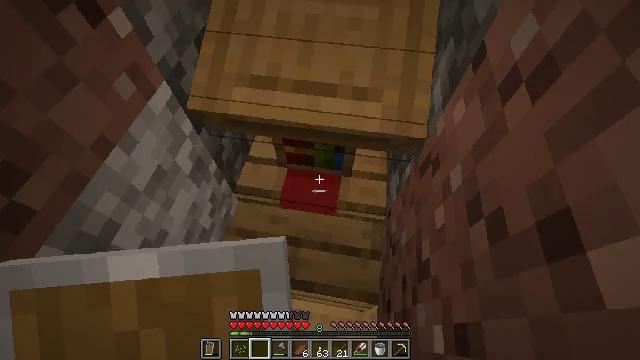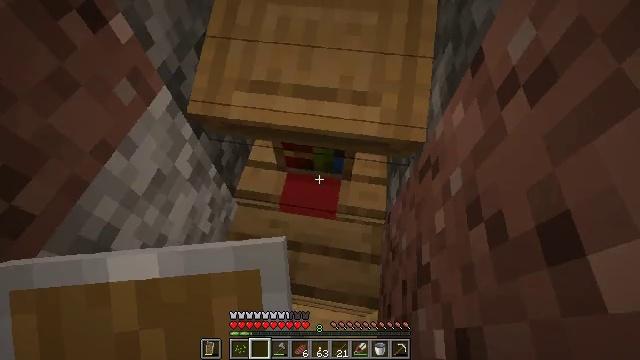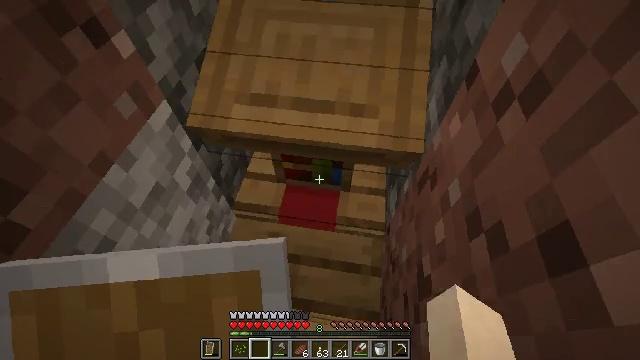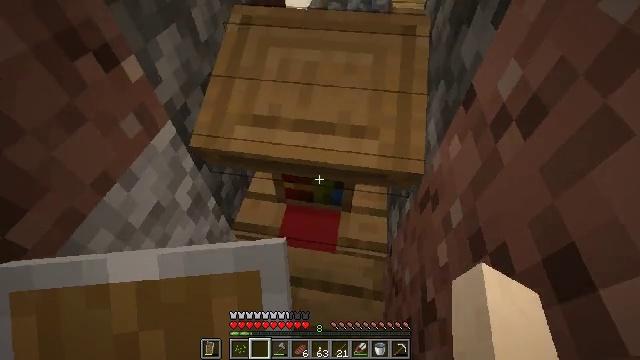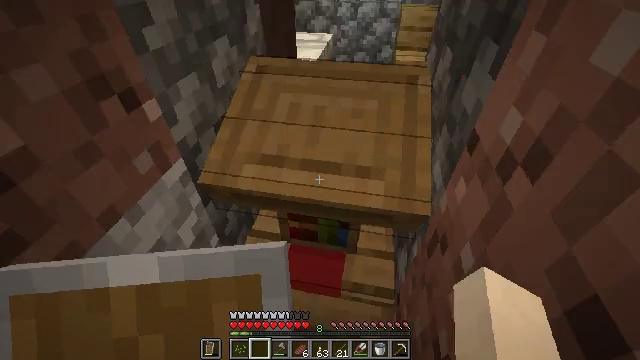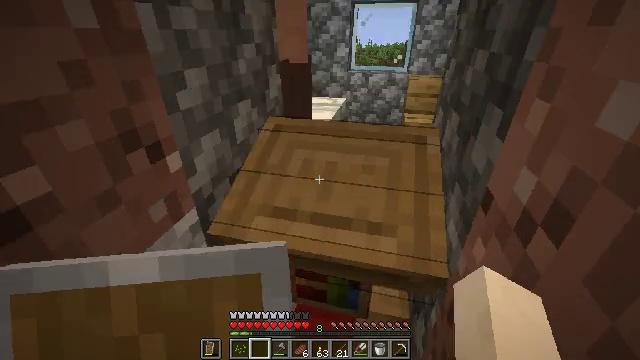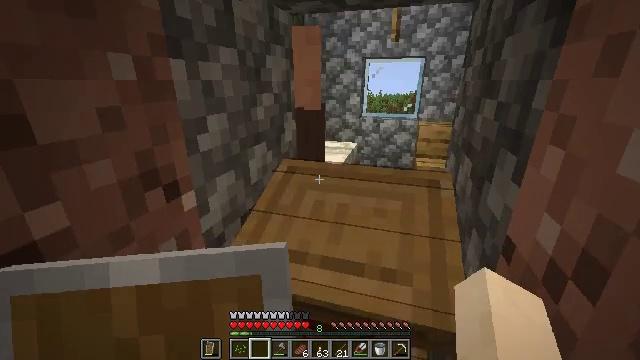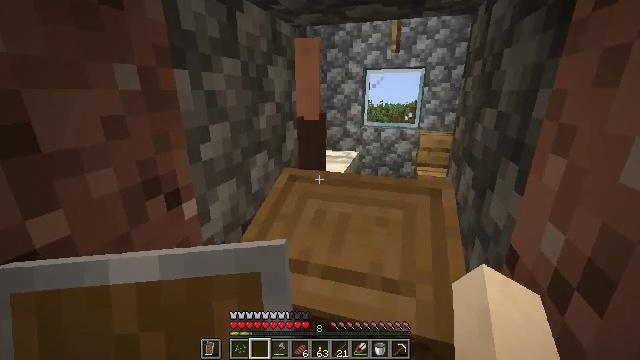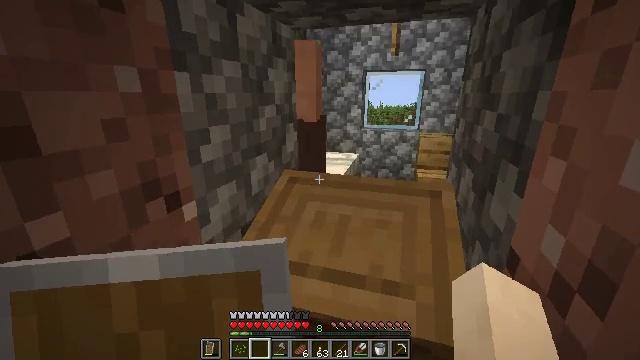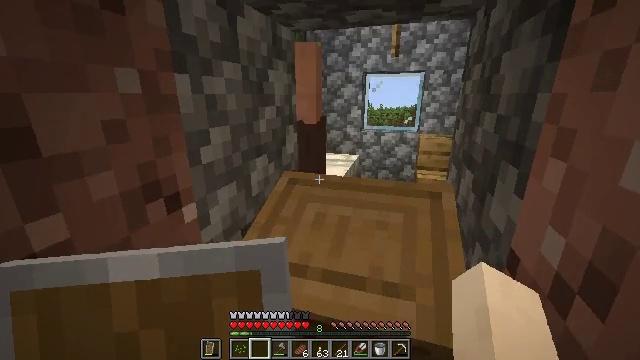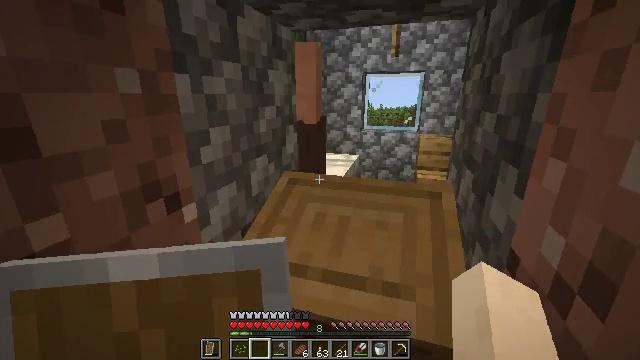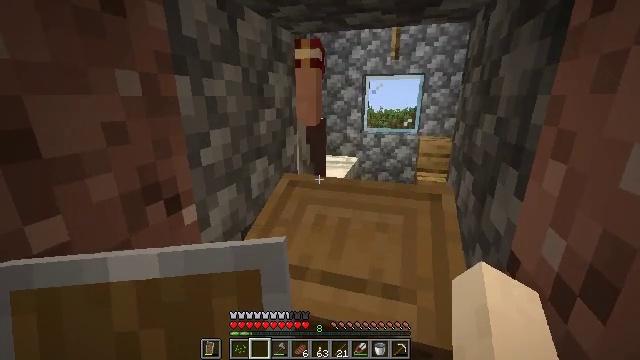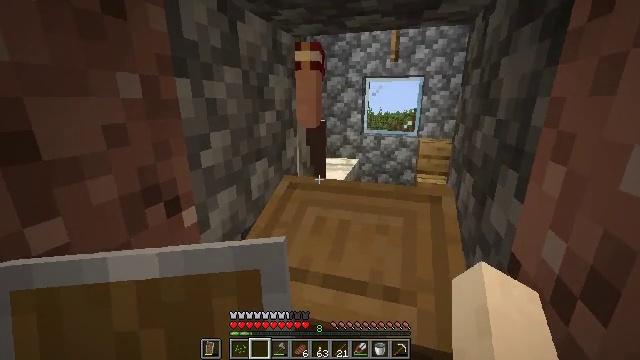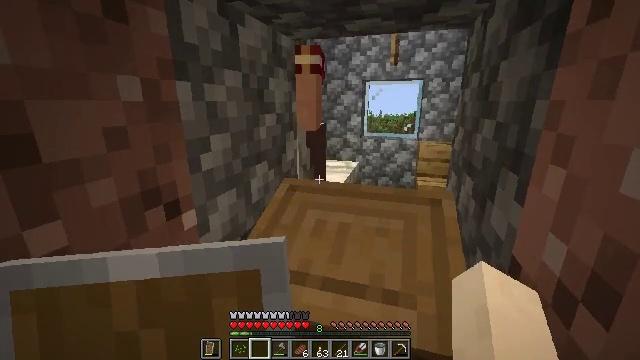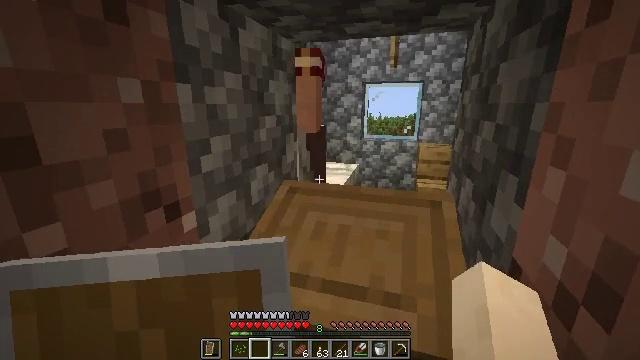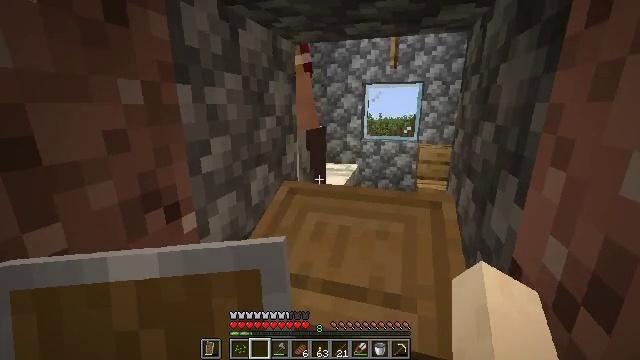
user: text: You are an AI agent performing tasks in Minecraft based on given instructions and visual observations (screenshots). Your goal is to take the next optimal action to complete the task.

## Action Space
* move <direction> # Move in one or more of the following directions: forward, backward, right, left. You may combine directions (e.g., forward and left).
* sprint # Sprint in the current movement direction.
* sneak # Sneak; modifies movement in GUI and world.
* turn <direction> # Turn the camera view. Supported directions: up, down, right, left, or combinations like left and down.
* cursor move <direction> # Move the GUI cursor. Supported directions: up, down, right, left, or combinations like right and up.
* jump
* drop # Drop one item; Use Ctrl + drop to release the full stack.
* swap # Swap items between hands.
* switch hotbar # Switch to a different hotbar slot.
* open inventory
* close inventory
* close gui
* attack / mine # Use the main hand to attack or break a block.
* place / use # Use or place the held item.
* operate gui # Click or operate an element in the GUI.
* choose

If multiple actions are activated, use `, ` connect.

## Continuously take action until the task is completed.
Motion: motion action
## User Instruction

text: Collect the lectern by destroying it.
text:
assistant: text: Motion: no_op
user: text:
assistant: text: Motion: turn up
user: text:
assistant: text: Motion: turn up
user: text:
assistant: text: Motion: turn left and up
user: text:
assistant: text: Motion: turn left and up
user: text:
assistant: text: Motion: turn left and up
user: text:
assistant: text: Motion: turn up
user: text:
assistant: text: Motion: no_op
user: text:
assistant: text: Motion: no_op
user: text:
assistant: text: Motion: no_op
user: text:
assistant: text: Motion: no_op
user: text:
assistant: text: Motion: no_op
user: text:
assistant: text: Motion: no_op
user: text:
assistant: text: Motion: no_op
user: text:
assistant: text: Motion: no_op
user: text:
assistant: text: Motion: no_op
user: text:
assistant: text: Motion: turn up
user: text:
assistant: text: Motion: no_op
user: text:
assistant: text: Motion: turn up
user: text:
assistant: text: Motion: turn left and up
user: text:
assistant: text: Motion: no_op
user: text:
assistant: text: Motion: use / place
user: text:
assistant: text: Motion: use / place
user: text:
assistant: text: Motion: use / place
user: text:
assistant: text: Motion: no_op
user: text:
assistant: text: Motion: no_op
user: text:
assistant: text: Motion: no_op
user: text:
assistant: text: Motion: no_op
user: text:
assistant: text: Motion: no_op
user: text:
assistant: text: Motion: no_op